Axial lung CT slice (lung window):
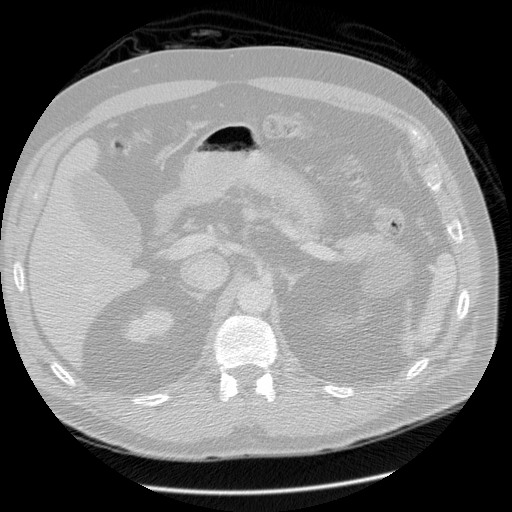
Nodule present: no